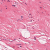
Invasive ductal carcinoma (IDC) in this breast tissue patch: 0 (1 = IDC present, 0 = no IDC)